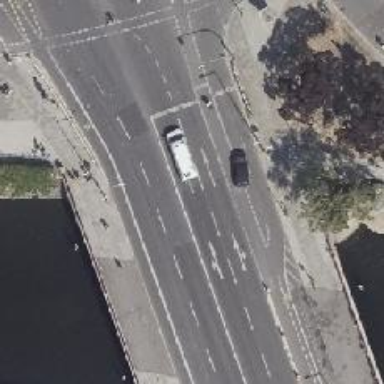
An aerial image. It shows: Secondary road with asphalt surface and separate sidewalk and cycle lane on both sides. The cycle lane is exclusive with kerb separation on the right side.